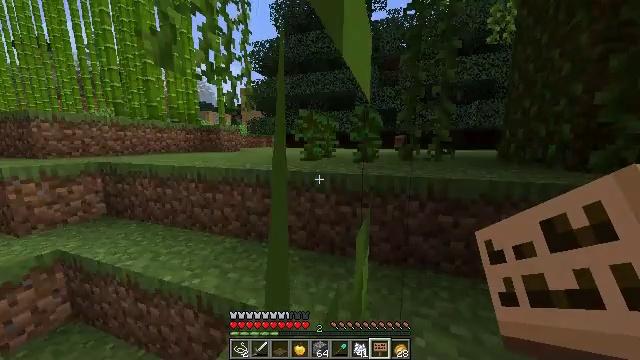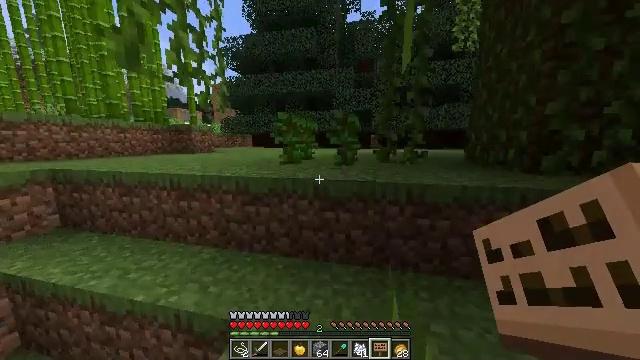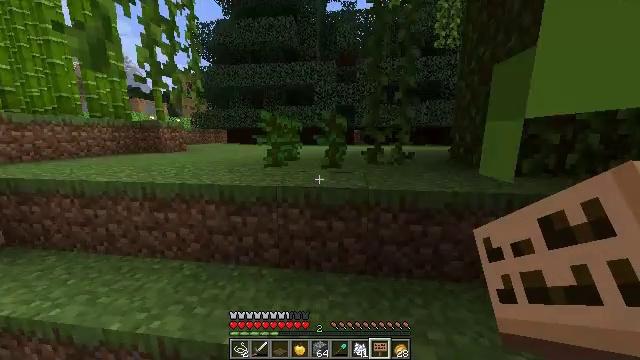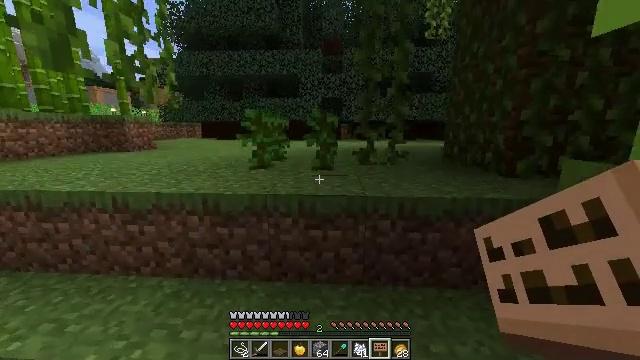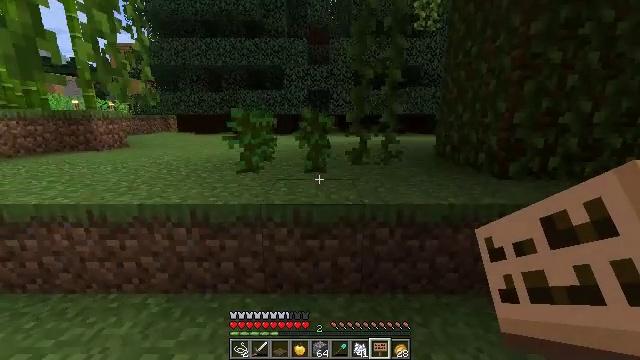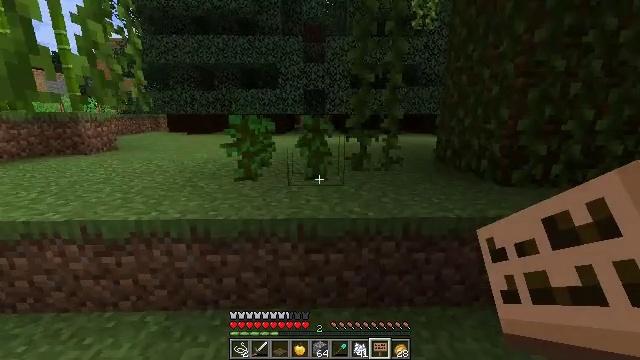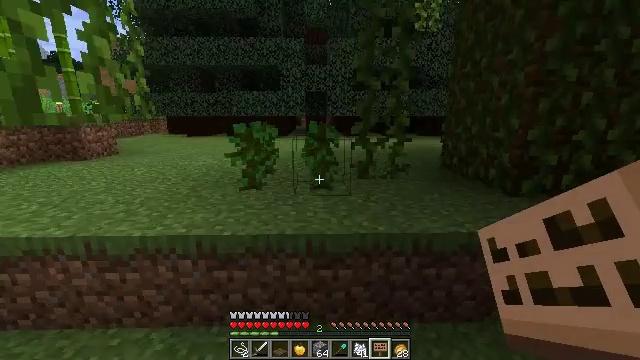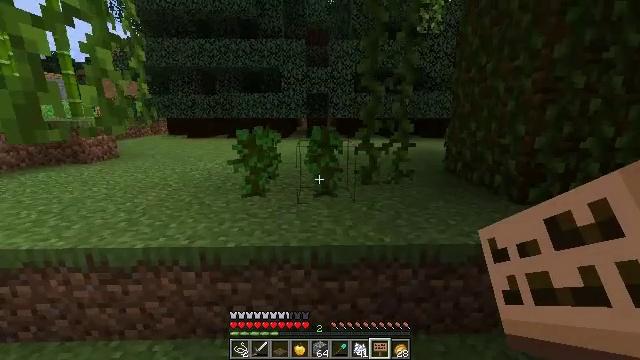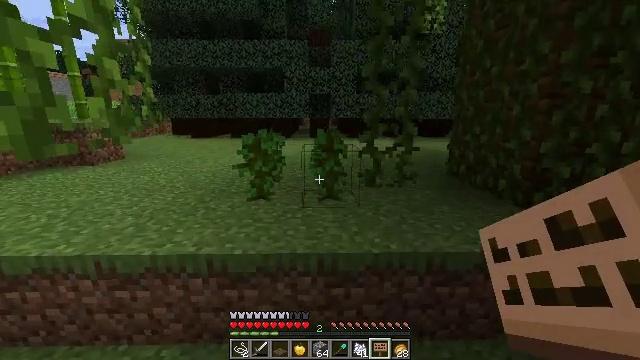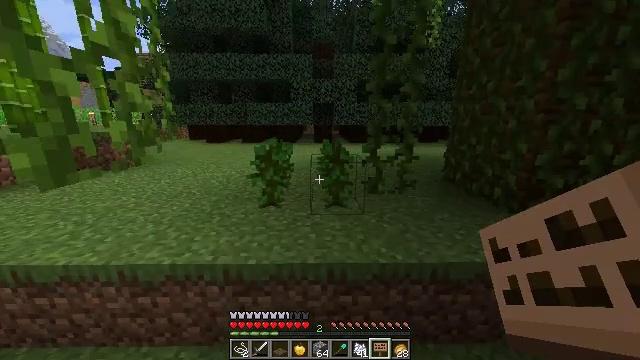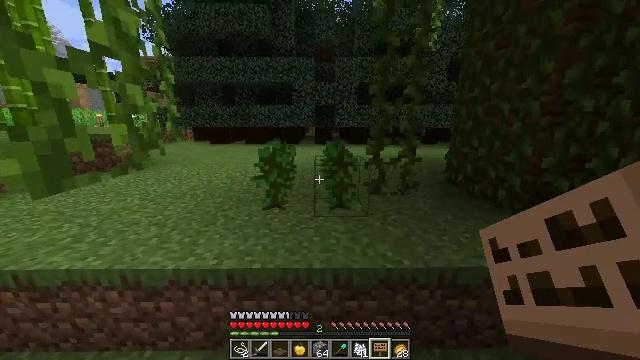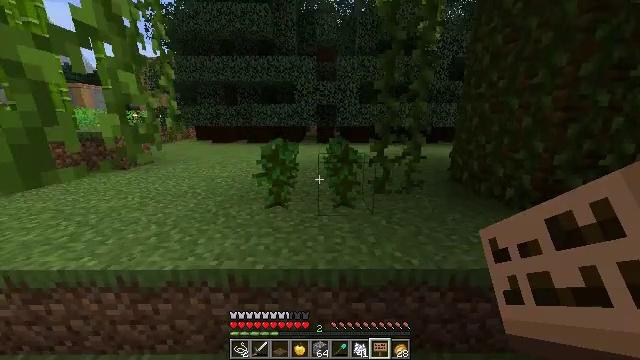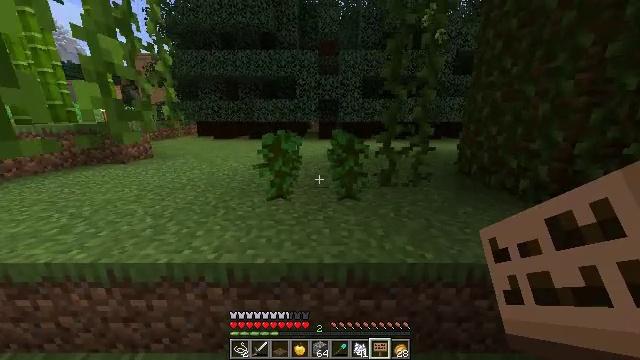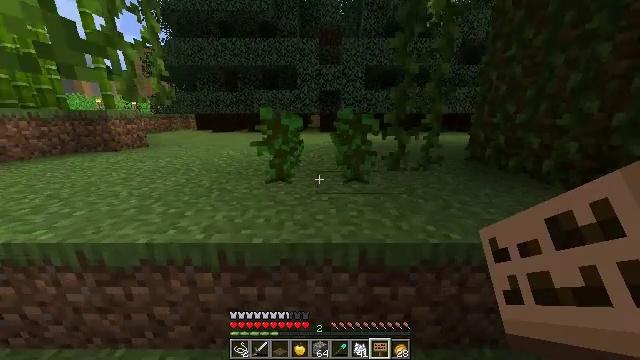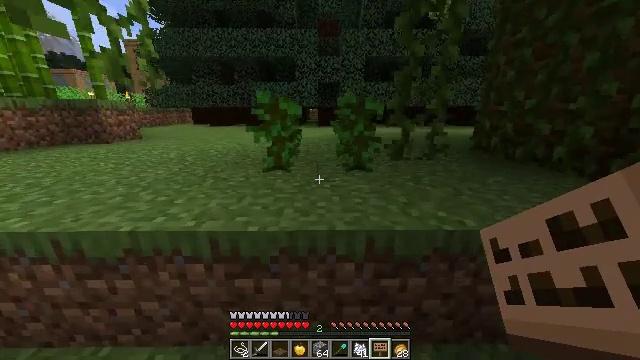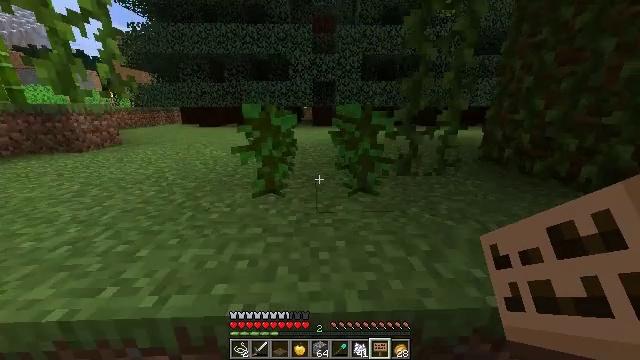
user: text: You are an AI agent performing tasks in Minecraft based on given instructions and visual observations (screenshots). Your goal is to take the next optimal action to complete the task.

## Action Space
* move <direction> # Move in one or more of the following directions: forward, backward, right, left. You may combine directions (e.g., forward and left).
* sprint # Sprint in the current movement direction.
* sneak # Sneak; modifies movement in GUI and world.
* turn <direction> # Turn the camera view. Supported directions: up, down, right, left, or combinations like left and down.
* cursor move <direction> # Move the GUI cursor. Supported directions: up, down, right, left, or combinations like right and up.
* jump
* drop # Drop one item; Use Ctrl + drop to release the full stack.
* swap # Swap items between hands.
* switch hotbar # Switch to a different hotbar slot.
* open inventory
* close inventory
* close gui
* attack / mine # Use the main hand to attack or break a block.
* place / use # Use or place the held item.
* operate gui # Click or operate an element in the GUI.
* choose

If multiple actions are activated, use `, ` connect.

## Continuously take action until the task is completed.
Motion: motion action
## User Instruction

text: Collect a jungle sapling by breaking it.
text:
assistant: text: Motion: move forward, sprint, turn right, jump
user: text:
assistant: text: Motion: move forward, turn right and down, jump
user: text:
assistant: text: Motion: move forward, turn right and down, jump
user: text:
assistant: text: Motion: move forward, turn right and down, jump
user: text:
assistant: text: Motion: move forward, turn right, jump
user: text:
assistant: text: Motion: move forward, jump
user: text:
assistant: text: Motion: move forward, sprint, jump
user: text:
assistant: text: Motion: move forward, sprint, jump
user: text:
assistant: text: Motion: move forward, sprint, jump
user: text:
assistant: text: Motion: move forward, sprint, jump
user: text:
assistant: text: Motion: move forward, jump
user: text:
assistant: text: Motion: move forward, jump
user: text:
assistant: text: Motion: move forward, jump
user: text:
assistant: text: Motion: move forward, jump
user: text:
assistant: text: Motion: move forward, turn right, jump
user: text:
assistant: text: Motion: move forward, turn right and down, jump
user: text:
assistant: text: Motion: move forward, turn right and down, jump
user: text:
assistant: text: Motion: move forward, turn right and down, jump
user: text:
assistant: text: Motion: move forward, turn right and down, jump
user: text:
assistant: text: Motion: move forward, turn right, jump
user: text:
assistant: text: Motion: move forward, jump
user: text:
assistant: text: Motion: move forward, jump
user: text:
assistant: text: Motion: move forward, turn down, jump
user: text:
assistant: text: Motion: turn down
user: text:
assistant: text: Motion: turn down
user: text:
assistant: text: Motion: turn down
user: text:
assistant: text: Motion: turn down
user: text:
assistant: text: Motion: turn down, attack / mine
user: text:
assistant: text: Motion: attack / mine
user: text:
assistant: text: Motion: turn up, attack / mine